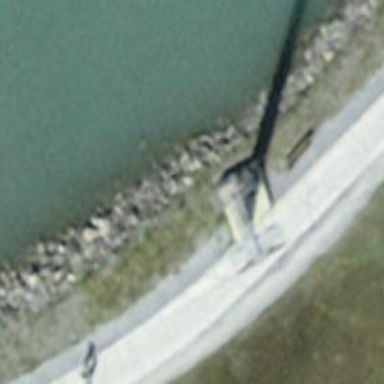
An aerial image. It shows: Pylon used for aerialway.